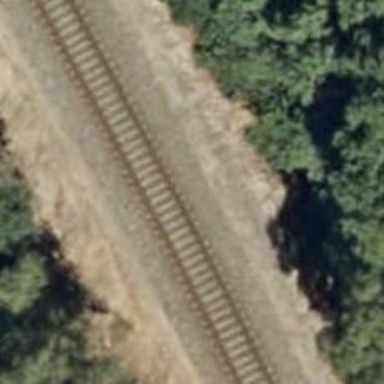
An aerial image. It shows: Railway track.